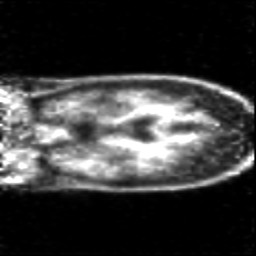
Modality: PET
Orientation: coronal
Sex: female
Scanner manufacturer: siemens